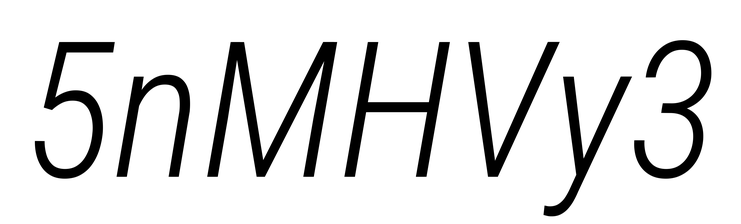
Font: Roboto-Italic_Condensed_Light_Italic